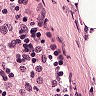
Metastatic tissue present: no